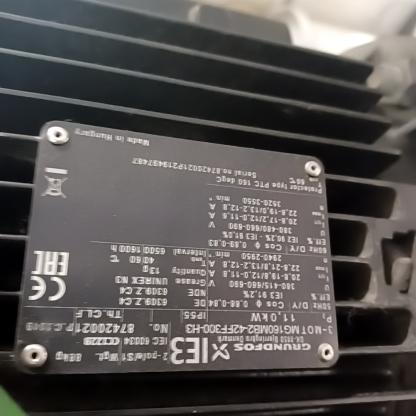
Klasa: tabliczka-znamionowa